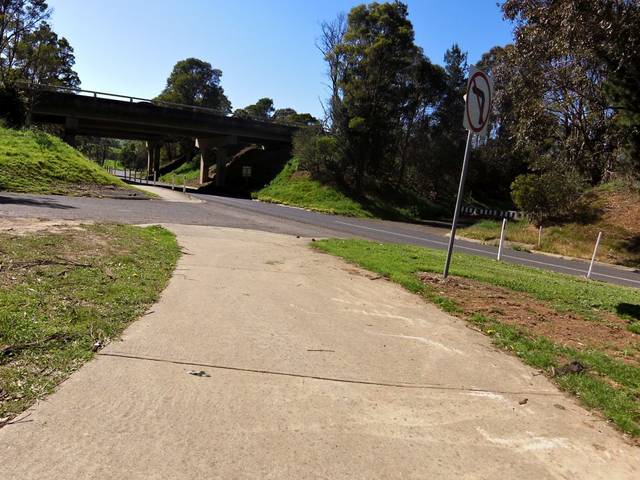
Region: Australia
Coordinates: -38.131, 145.876